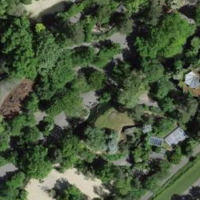
EUNIS habitat code: 53
Species observed at this site:
Certhia brachydactyla
Corvus corone
Dendrocopos major
Aegithalos caudatus
Buteo buteo
Euphorbia cyparissias
Sylvia atricapilla
Chroicocephalus ridibundus
Phylloscopus collybita
Luscinia megarhynchos
Gallinula chloropus
Erithacus rubecula
Pica pica
Sitta europaea
Garrulus glandarius
Columba livia
Saxicola rubicola
Pistacia lentiscus
Fritillaria meleagris
Tussilago farfara
Picus viridis
Vicia sepium
Motacilla cinerea
Prunus lusitanica
Cyanistes caeruleus
Alopochen aegyptiaca
Anas platyrhynchos
Troglodytes troglodytes
Chloris chloris
Streptopelia decaocto
Ostrya carpinifolia
Corvus frugilegus
Passer domesticus
Fringilla coelebs
Coloeus monedula
Carduelis carduelis
Columba palumbus
Turdus merula
Phalacrocorax carbo
Omphalodes verna
Verbascum thapsus
Parus major
Milvus migrans
Milvus milvus
Cardamine hirsuta
Ciconia ciconia
Cornus sanguinea